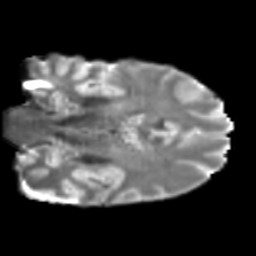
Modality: T2w
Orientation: coronal
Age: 46
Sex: male
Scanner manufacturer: siemens
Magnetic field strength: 3 T
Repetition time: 5 s
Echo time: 0.092 s